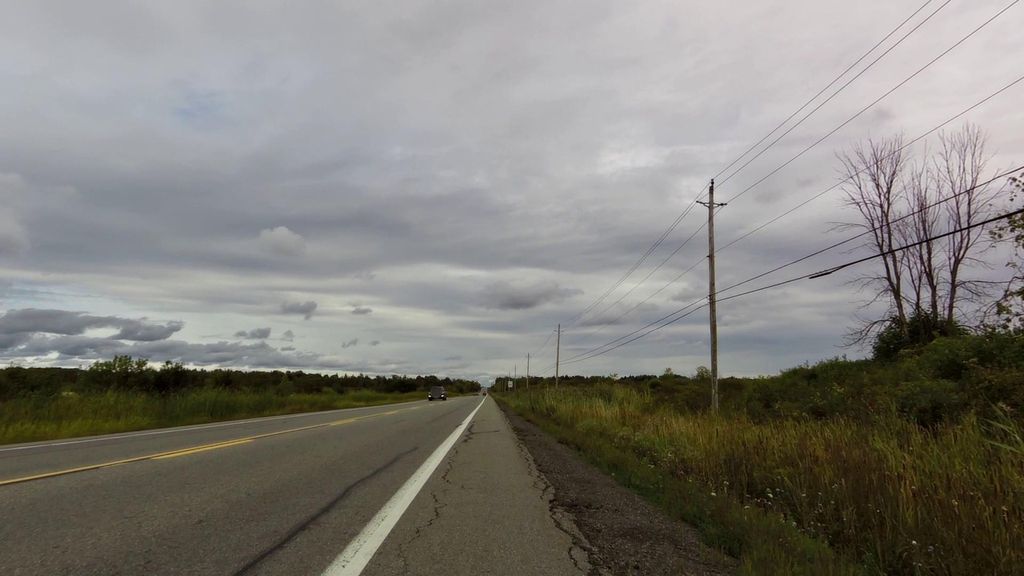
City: ottawa-gatineau